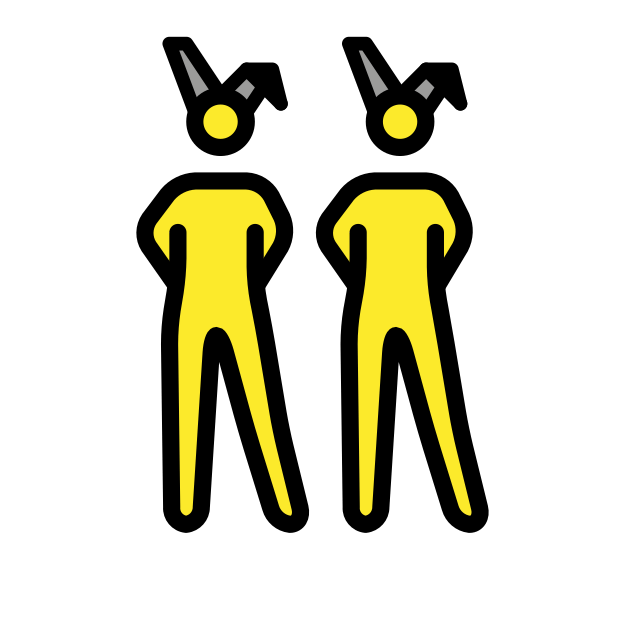
Emoji: 👯
Name: woman with bunny ears
Unicode: 0x1f46f